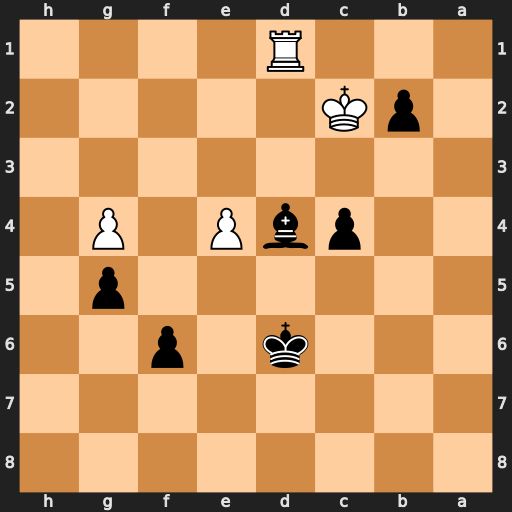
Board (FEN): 8/8/3k1p2/6p1/2pbP1P1/8/1pK5/3R4
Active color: b
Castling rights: -
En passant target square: -
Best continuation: Ke5 Rf1 Kxe4